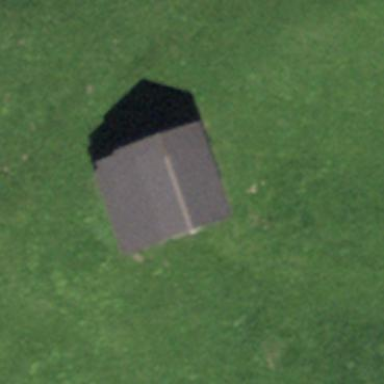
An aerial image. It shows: Rural barn.